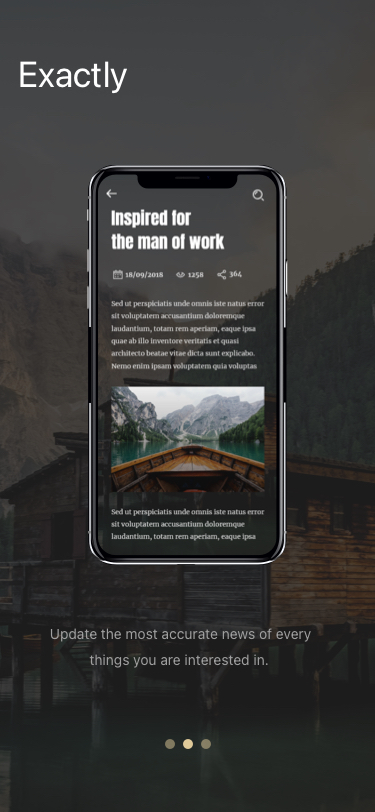
Text in this UI design:
Exactly
Update the most accurate news of every
things you are interested in.